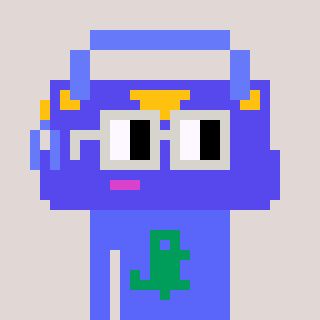
a pixel art character with square light gray glasses, a bag-shaped head and a purple-colored body on a warm background